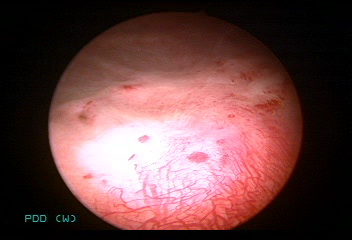
Modality: WLC
Class: Normal mucosa
Bladder cancer association: No